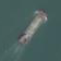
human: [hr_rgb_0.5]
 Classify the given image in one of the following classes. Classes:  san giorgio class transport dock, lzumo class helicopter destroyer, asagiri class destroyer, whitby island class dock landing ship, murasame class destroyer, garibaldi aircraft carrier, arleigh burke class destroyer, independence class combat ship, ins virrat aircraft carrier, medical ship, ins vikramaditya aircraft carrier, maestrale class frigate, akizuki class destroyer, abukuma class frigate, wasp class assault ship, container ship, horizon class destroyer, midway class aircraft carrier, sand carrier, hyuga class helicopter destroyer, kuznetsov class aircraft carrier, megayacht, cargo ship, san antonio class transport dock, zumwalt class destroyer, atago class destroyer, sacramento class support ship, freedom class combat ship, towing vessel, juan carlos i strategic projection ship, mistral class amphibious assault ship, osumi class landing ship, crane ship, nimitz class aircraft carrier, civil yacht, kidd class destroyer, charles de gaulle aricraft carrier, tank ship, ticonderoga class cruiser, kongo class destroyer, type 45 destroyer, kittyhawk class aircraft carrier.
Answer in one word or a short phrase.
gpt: Sand carrier